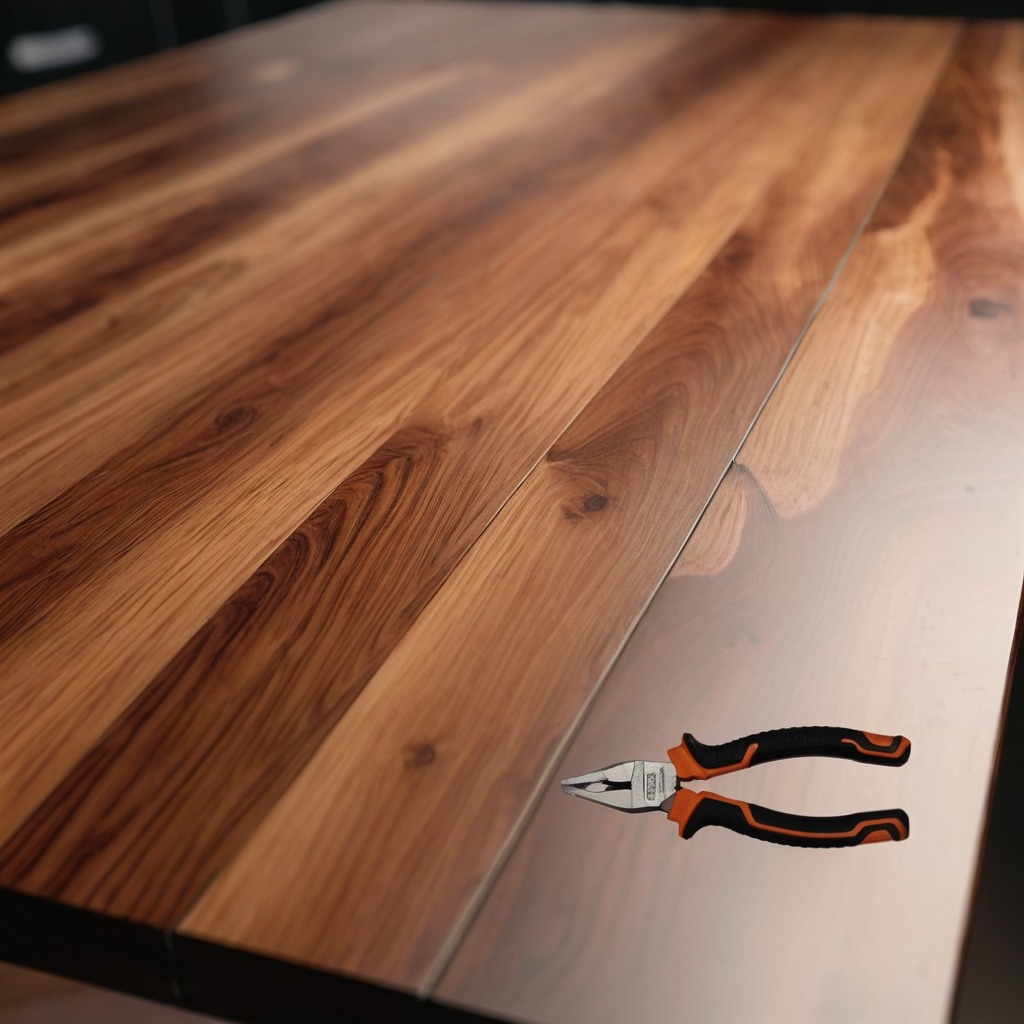
A plier is lying on a wooden table in a carpentry studio.